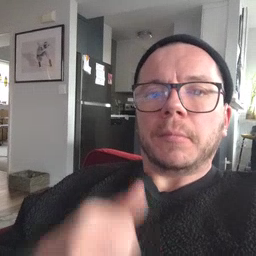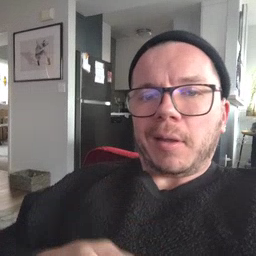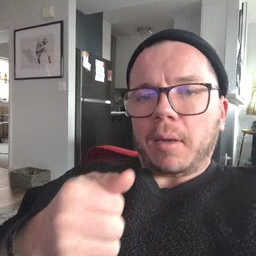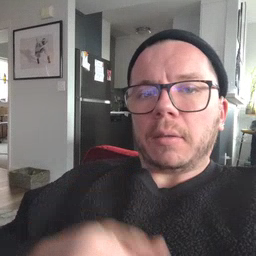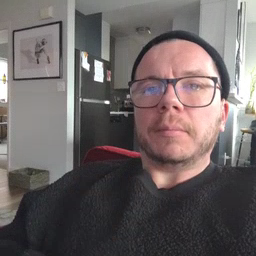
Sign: hide